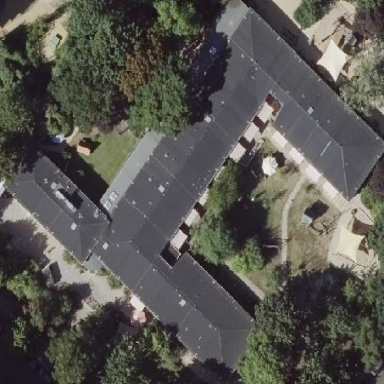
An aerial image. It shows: Kindergarten building.